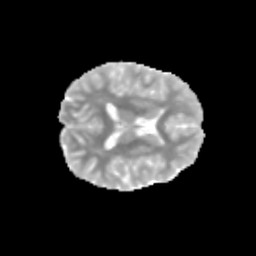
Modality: MD
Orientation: axial
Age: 12
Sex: female
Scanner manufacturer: siemens
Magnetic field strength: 3 T
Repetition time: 3.8 s
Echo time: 0.07 s